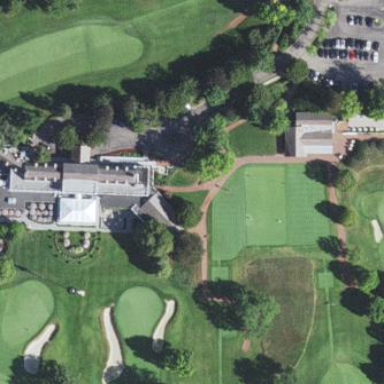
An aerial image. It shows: Clubhouse building associated with golf course.